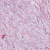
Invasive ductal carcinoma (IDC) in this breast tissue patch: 0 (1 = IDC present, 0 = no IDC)